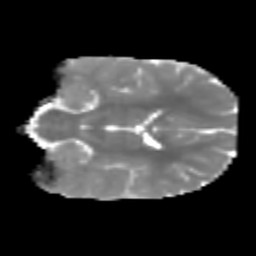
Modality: MD
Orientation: coronal
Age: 6
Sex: male
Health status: healthy